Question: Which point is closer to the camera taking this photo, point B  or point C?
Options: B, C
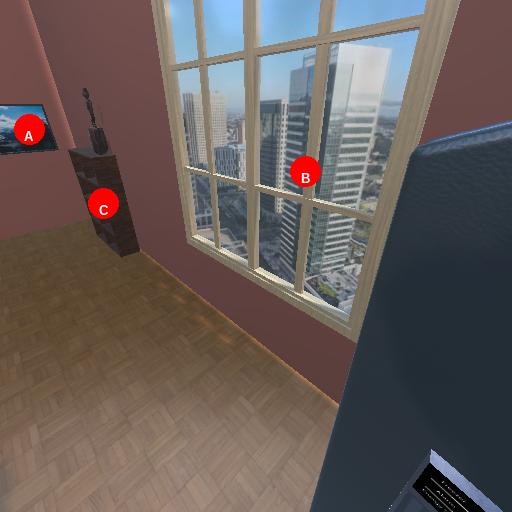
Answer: B